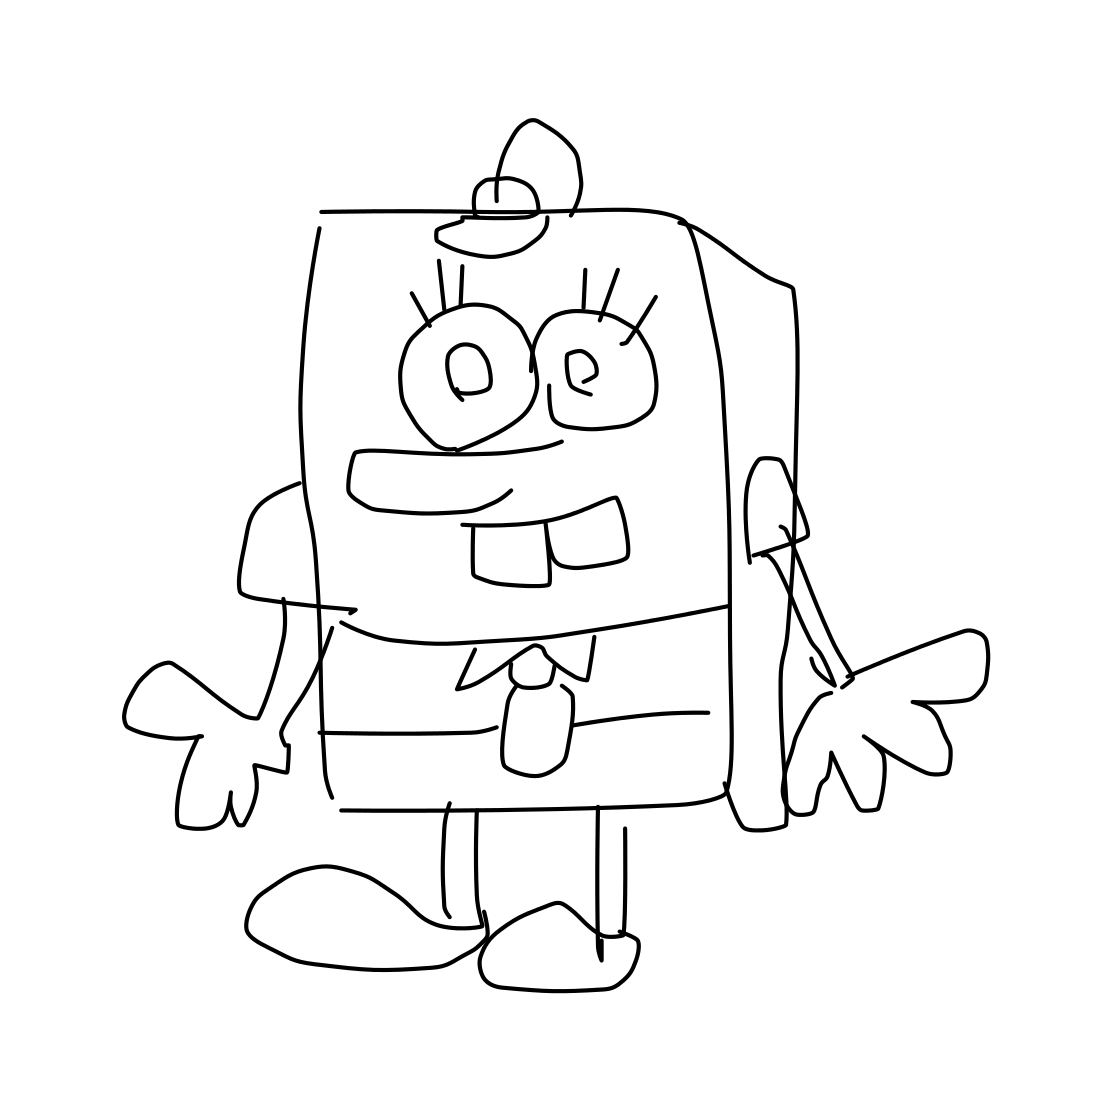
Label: sponge bob